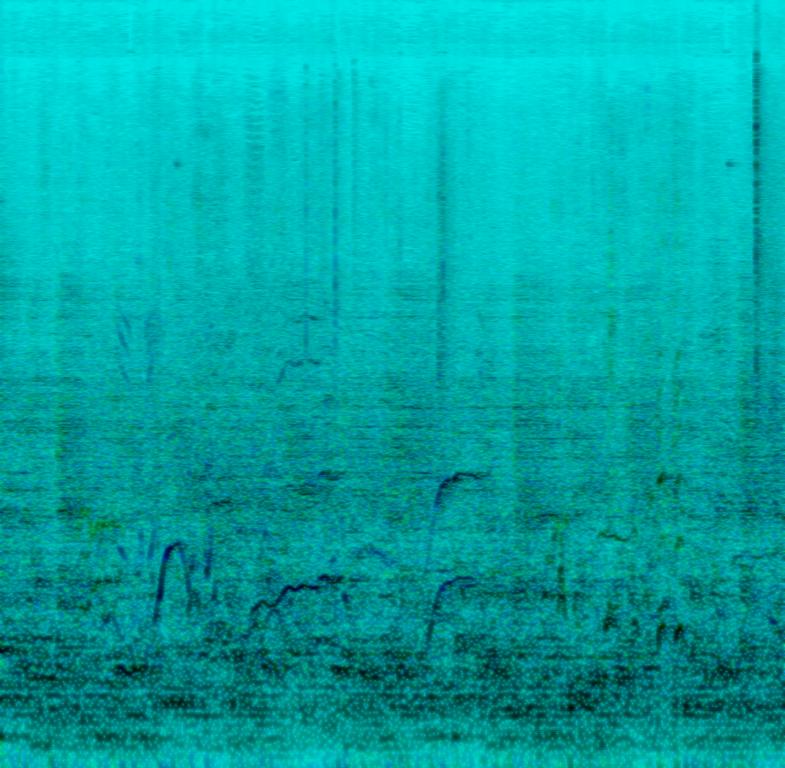
This clip is an amateur recording with very muffled audio. The song sounds like a lively chant, with women giggling, people talking and a booming , echoing voice that sounds like an announcement.